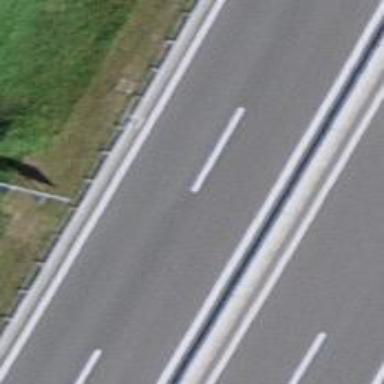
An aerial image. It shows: Asphalt motorway.